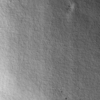
Label: not_dusty